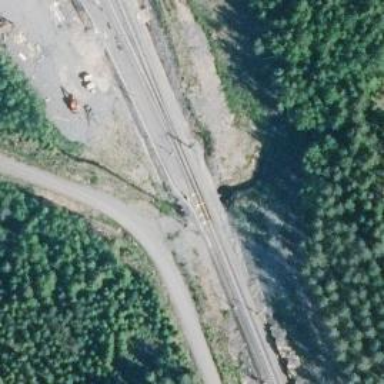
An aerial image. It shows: Railway with continuous electrified contact lines.